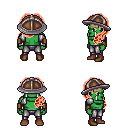
a pixel art fantasy rpg character, male body template, orc, green skin, steel arm armor, metal pants, red princess hairstyle, chain helm, leather bracers, brown shoes, four views (front, back, left, right), 2x2 character sprite sheet, small pixel art, hard edges, no anti-aliasing